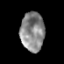
Tissue: prostate
Cell type: T cells
Senescence score: 0.3509
Nuclear area (px): 914
Mean DAPI intensity: 136.921